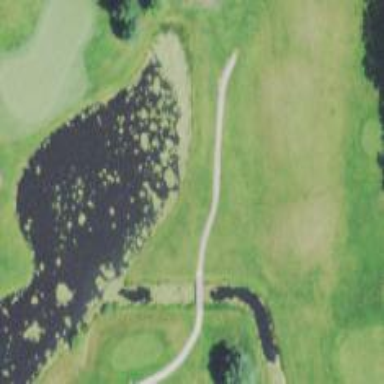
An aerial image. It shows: Service road designated as golf cart path.